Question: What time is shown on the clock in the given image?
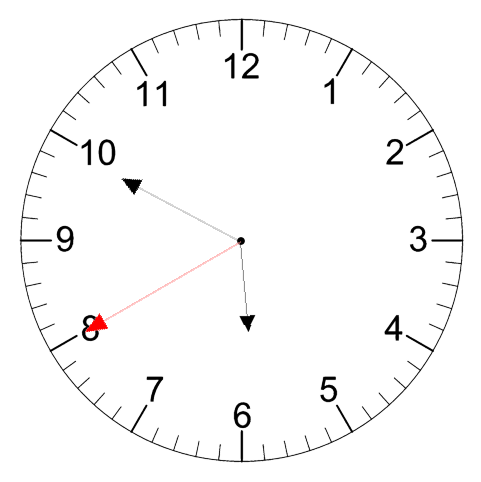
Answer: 05:49:40